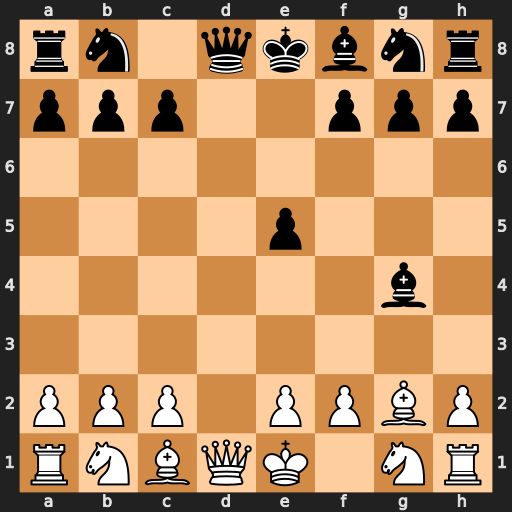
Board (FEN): rn1qkbnr/ppp2ppp/8/4p3/6b1/8/PPP1PPBP/RNBQK1NR
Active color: w
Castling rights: KQkq
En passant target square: -
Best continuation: Qxd8+ Kxd8 Bxb7